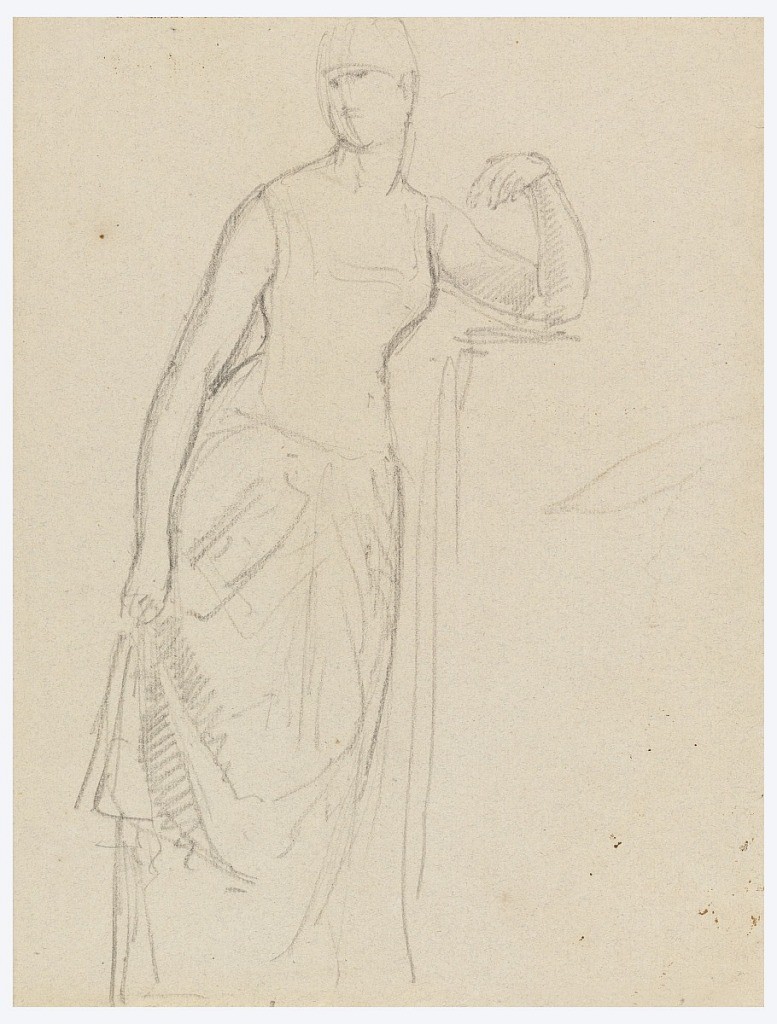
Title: Sketch for a Portrait of Mrs. Bella Worsham
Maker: Daniel Huntington, American, 1816–1906
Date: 1878
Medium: Graphite on gray-pink paper
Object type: Drawing
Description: Woman standing, her left elbow on a mantelpiece or pedestal. She holds her skirt in her right hand and looks toward the left.